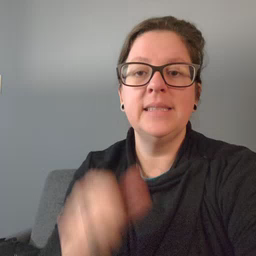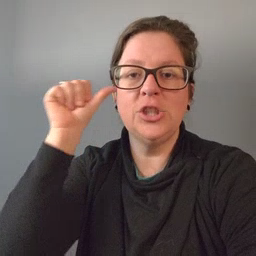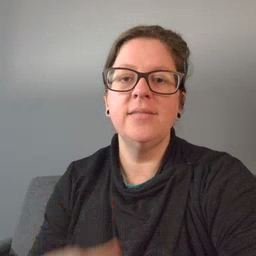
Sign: yesterday